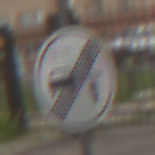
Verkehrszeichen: EndeVerbotUeberholenEinspurigeFahrzeuge
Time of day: MorningAfternoon
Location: Outdoor (Urban)
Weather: Overcast
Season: NotSpecified
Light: Natural